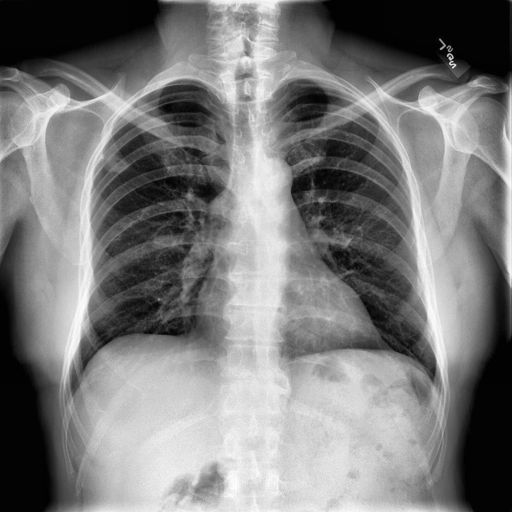
Finding: NORMAL